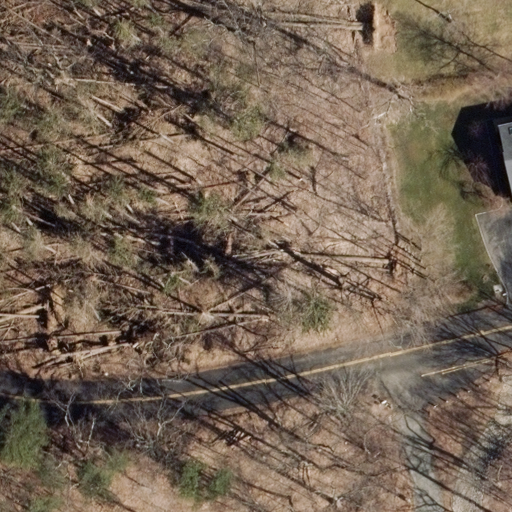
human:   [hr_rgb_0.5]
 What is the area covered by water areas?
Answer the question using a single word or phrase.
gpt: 0m2

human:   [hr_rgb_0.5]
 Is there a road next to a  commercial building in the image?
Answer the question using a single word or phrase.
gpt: no

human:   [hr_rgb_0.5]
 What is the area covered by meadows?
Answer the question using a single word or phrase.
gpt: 0m2

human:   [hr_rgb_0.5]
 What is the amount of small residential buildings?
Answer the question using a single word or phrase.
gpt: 1

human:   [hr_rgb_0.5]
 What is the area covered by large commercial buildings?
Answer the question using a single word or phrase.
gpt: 0m2

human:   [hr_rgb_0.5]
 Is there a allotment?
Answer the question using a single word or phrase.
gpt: no

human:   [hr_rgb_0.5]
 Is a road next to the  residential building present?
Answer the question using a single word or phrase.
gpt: yes

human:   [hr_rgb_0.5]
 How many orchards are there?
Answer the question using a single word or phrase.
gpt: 0

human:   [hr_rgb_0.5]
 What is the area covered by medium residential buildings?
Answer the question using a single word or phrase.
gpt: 0m2

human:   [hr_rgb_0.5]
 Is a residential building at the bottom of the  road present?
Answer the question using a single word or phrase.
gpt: no

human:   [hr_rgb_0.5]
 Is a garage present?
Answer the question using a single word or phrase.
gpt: no

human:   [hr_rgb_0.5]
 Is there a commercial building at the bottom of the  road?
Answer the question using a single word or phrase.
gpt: no

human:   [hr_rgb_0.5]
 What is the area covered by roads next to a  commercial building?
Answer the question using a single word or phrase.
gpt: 0m2

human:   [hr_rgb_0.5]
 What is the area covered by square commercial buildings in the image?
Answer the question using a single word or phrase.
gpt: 0m2

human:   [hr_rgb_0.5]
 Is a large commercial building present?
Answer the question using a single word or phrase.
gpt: no

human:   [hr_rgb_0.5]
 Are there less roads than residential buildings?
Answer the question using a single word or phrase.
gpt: no

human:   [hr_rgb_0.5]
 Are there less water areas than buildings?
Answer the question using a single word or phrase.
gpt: yes

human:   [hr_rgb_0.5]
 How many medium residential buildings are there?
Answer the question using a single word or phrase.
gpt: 0

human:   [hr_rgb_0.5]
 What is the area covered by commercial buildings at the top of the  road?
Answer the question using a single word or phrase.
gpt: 0m2

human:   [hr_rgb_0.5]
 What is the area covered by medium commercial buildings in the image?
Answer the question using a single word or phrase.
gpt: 0m2

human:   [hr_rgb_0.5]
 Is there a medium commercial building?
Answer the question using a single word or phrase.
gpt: no

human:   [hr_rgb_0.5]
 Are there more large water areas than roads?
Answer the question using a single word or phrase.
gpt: no

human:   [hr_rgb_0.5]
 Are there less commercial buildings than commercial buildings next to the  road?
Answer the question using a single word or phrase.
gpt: no

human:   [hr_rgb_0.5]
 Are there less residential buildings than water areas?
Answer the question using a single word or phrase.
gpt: no

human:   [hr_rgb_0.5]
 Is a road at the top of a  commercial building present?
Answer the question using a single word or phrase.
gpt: no

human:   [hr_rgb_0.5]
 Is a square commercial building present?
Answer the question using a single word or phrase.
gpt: no

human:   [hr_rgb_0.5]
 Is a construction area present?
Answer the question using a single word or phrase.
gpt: no

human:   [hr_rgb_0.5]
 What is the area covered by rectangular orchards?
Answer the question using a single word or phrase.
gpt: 0m2

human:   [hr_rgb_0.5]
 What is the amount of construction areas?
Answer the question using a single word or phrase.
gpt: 0

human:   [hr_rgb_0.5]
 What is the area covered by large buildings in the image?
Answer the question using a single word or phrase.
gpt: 0m2

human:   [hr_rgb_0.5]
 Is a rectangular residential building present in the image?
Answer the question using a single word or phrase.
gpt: yes

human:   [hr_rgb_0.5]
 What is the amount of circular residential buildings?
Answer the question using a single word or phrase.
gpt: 0

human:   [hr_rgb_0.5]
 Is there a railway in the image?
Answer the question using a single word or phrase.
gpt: no

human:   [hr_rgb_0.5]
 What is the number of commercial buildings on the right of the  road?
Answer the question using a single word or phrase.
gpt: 0

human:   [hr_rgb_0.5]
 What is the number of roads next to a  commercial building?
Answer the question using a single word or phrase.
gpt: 0

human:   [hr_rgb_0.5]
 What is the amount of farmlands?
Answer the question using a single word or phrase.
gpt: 0

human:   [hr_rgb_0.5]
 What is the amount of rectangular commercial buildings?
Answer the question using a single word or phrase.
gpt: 0